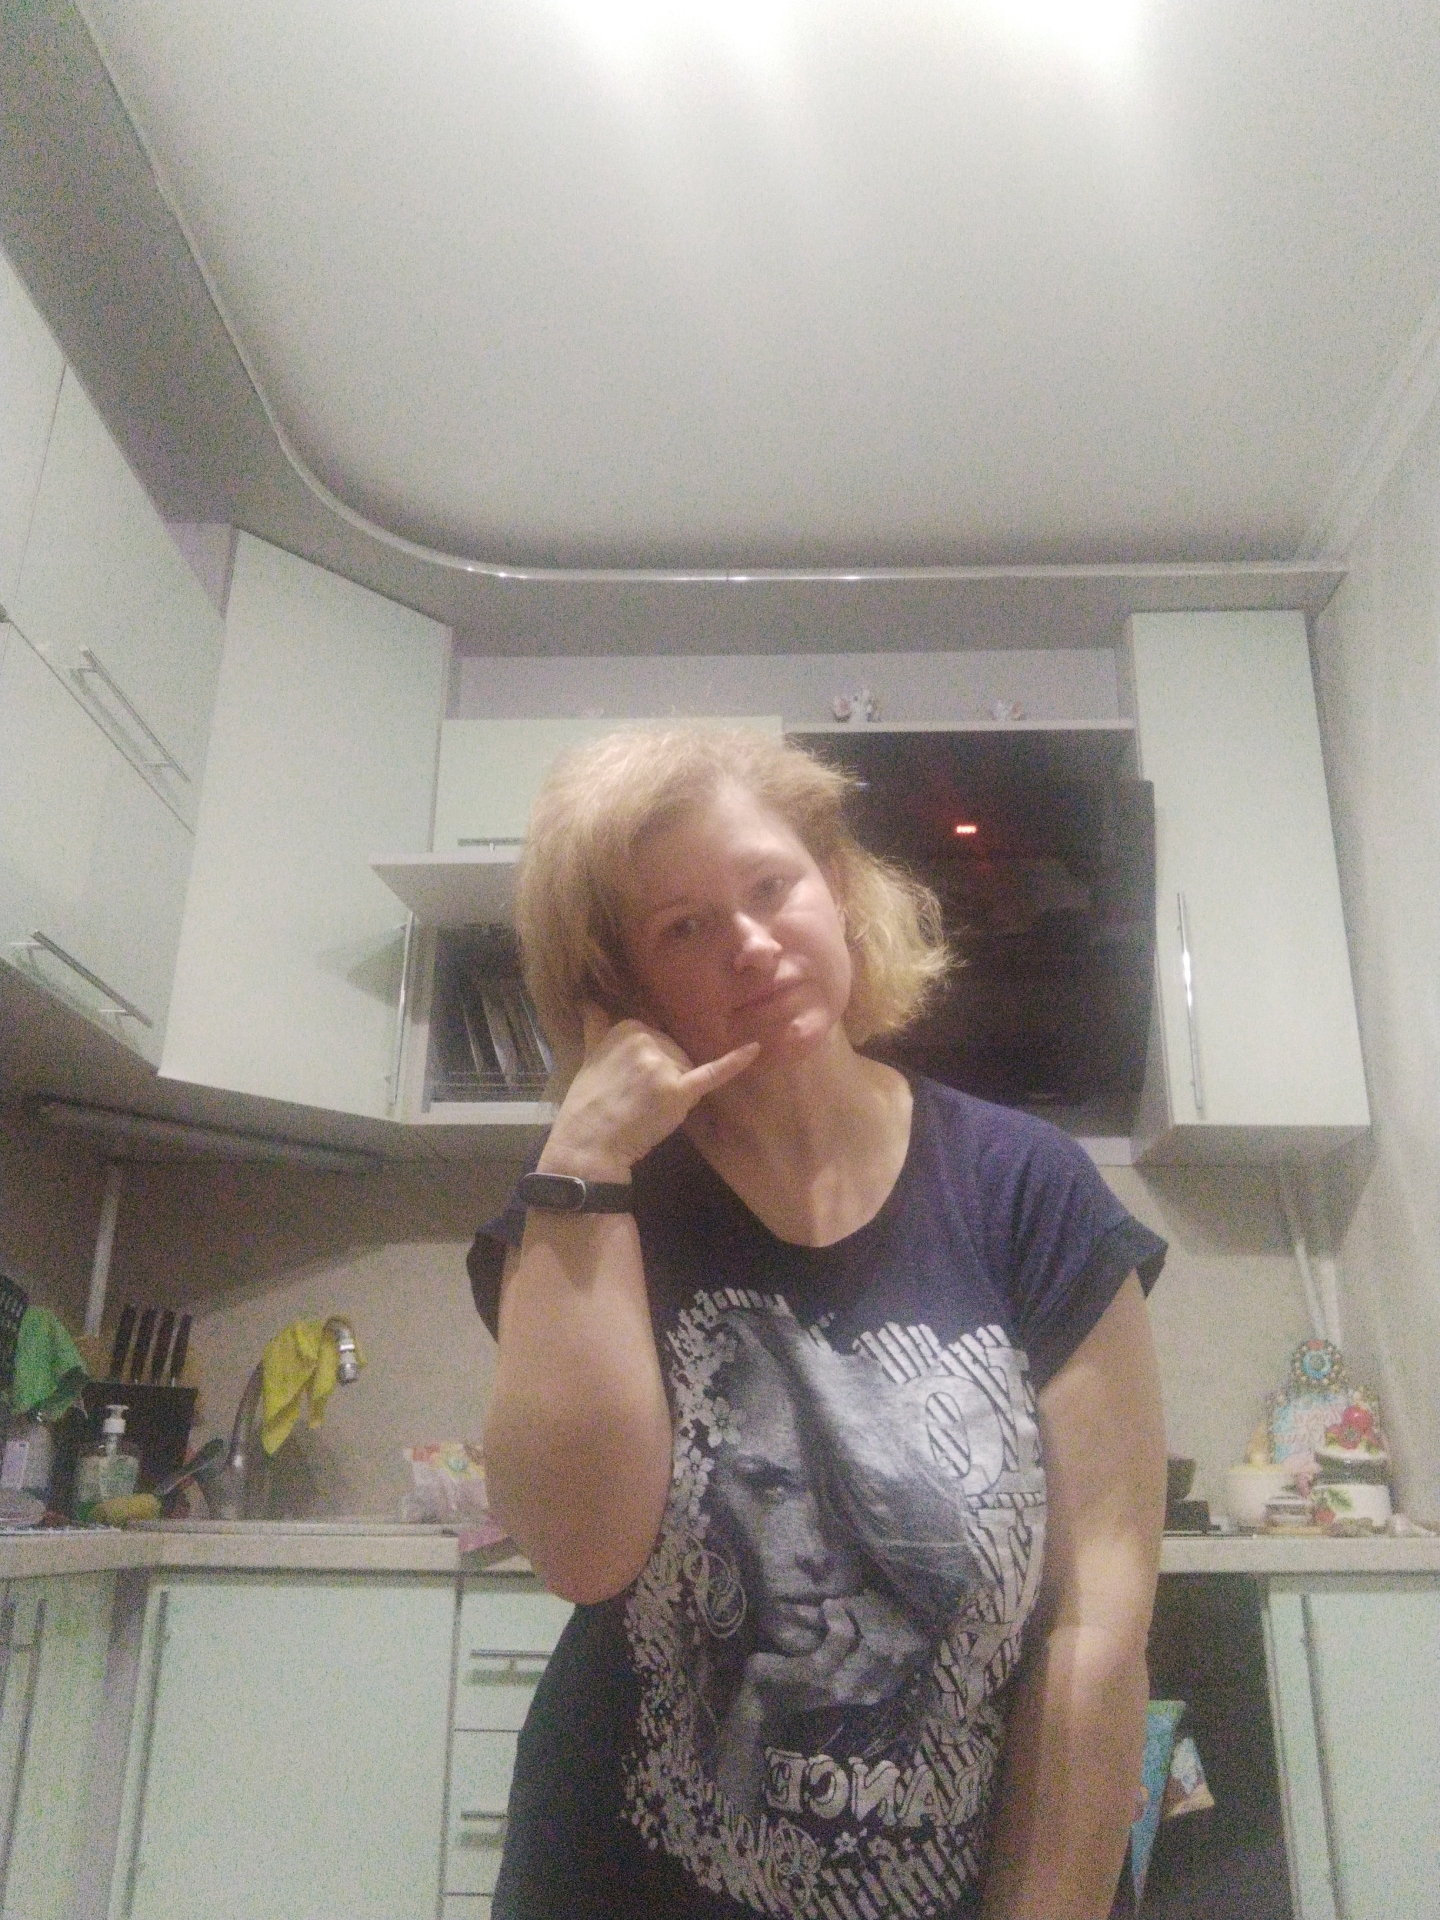
Label: noise